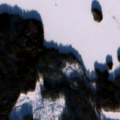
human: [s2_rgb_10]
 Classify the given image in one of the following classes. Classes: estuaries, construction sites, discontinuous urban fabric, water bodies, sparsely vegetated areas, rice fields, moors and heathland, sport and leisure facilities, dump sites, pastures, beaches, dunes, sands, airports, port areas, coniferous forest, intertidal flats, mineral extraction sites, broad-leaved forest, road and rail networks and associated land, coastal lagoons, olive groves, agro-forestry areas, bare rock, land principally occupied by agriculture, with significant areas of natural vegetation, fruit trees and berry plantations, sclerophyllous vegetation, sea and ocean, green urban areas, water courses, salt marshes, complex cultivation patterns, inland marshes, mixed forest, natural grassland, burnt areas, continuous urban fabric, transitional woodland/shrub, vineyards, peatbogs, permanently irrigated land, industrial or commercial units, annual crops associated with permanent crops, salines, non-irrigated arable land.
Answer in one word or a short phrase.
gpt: coniferous forest, mixed forest, water bodies